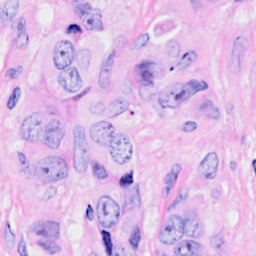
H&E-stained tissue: Breast